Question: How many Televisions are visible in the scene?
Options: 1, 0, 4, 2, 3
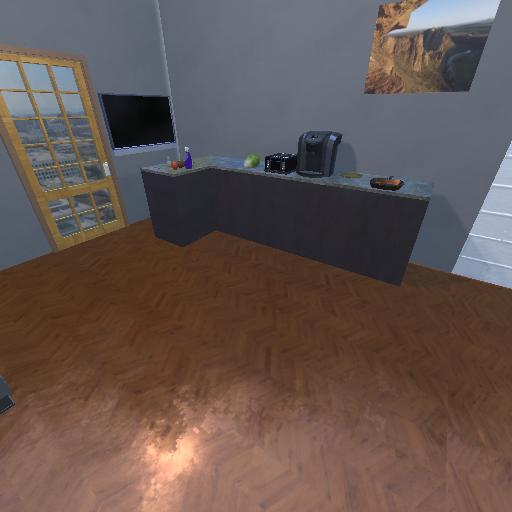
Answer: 1